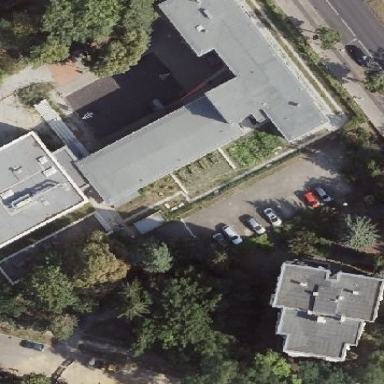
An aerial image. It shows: School building.